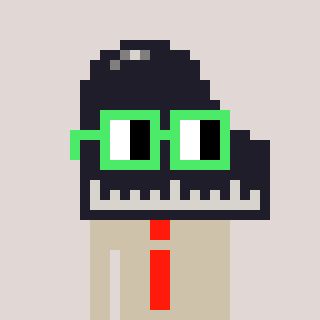
a pixel art character with square light green glasses, a piano-shaped head and a bege-colored body on a warm background